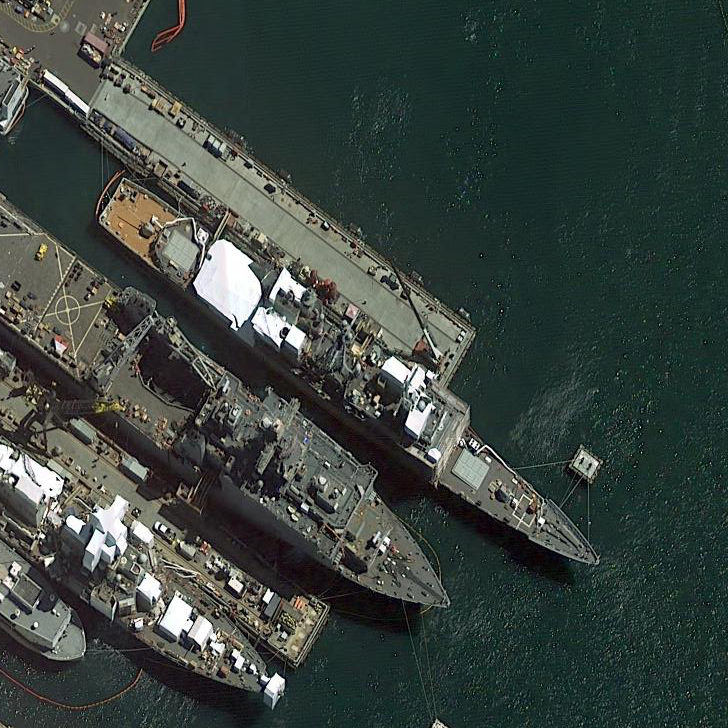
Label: cruiser